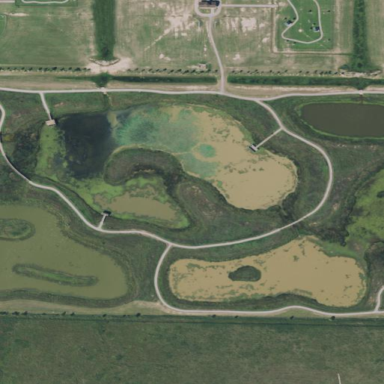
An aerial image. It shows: Retention basin with water.